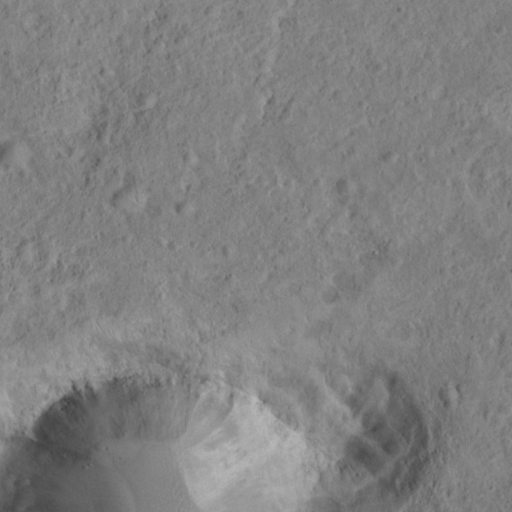
Classes present: Background, Cone